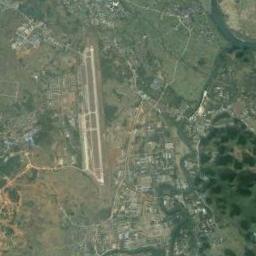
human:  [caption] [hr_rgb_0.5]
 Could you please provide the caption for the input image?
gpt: An airport with two parallel runways in the vacant lot while the lawn with some buildings and trees beside .

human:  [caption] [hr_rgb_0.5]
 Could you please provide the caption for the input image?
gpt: There is almost no vegetation near the airport, And there are many blue houses .

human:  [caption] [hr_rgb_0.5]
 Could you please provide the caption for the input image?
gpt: A large airport surrounded by large green spaces and residential areas .

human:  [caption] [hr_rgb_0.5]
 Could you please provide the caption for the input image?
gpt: An airport is surrounded by many trees and fields .

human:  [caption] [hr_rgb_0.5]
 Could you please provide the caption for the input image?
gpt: The airport is surrounded by grass .